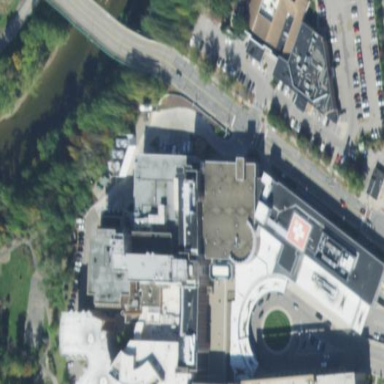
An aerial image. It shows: Hospital providing healthcare services.